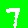
Digit: 7